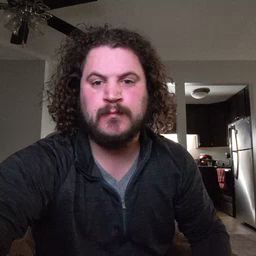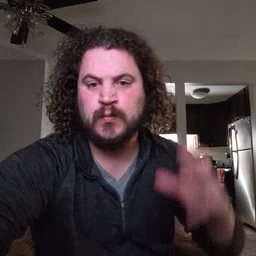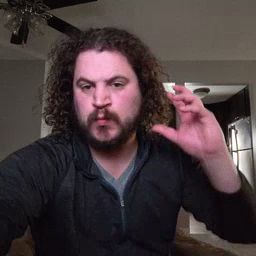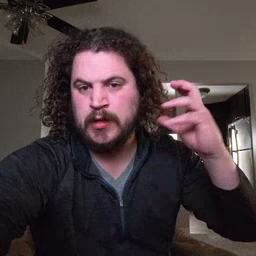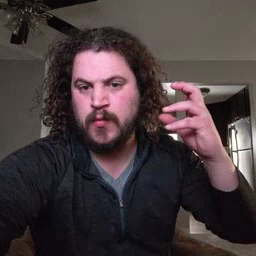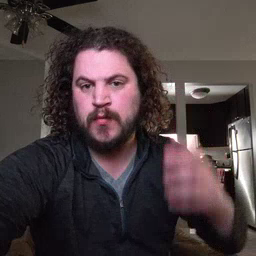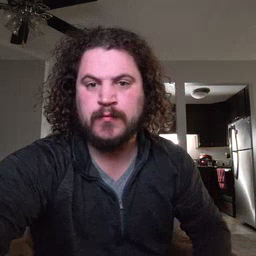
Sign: radio